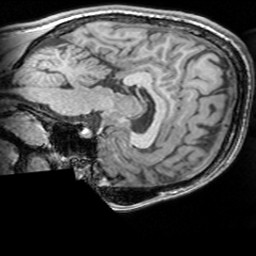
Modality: T1w
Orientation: sagittal
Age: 19
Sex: male
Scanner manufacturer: siemens
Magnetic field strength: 3 T
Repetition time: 1.63 s
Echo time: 0.00311 s